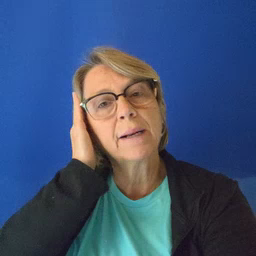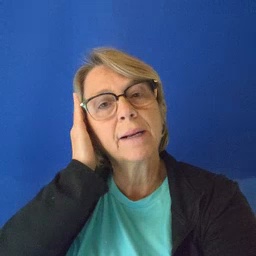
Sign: bed